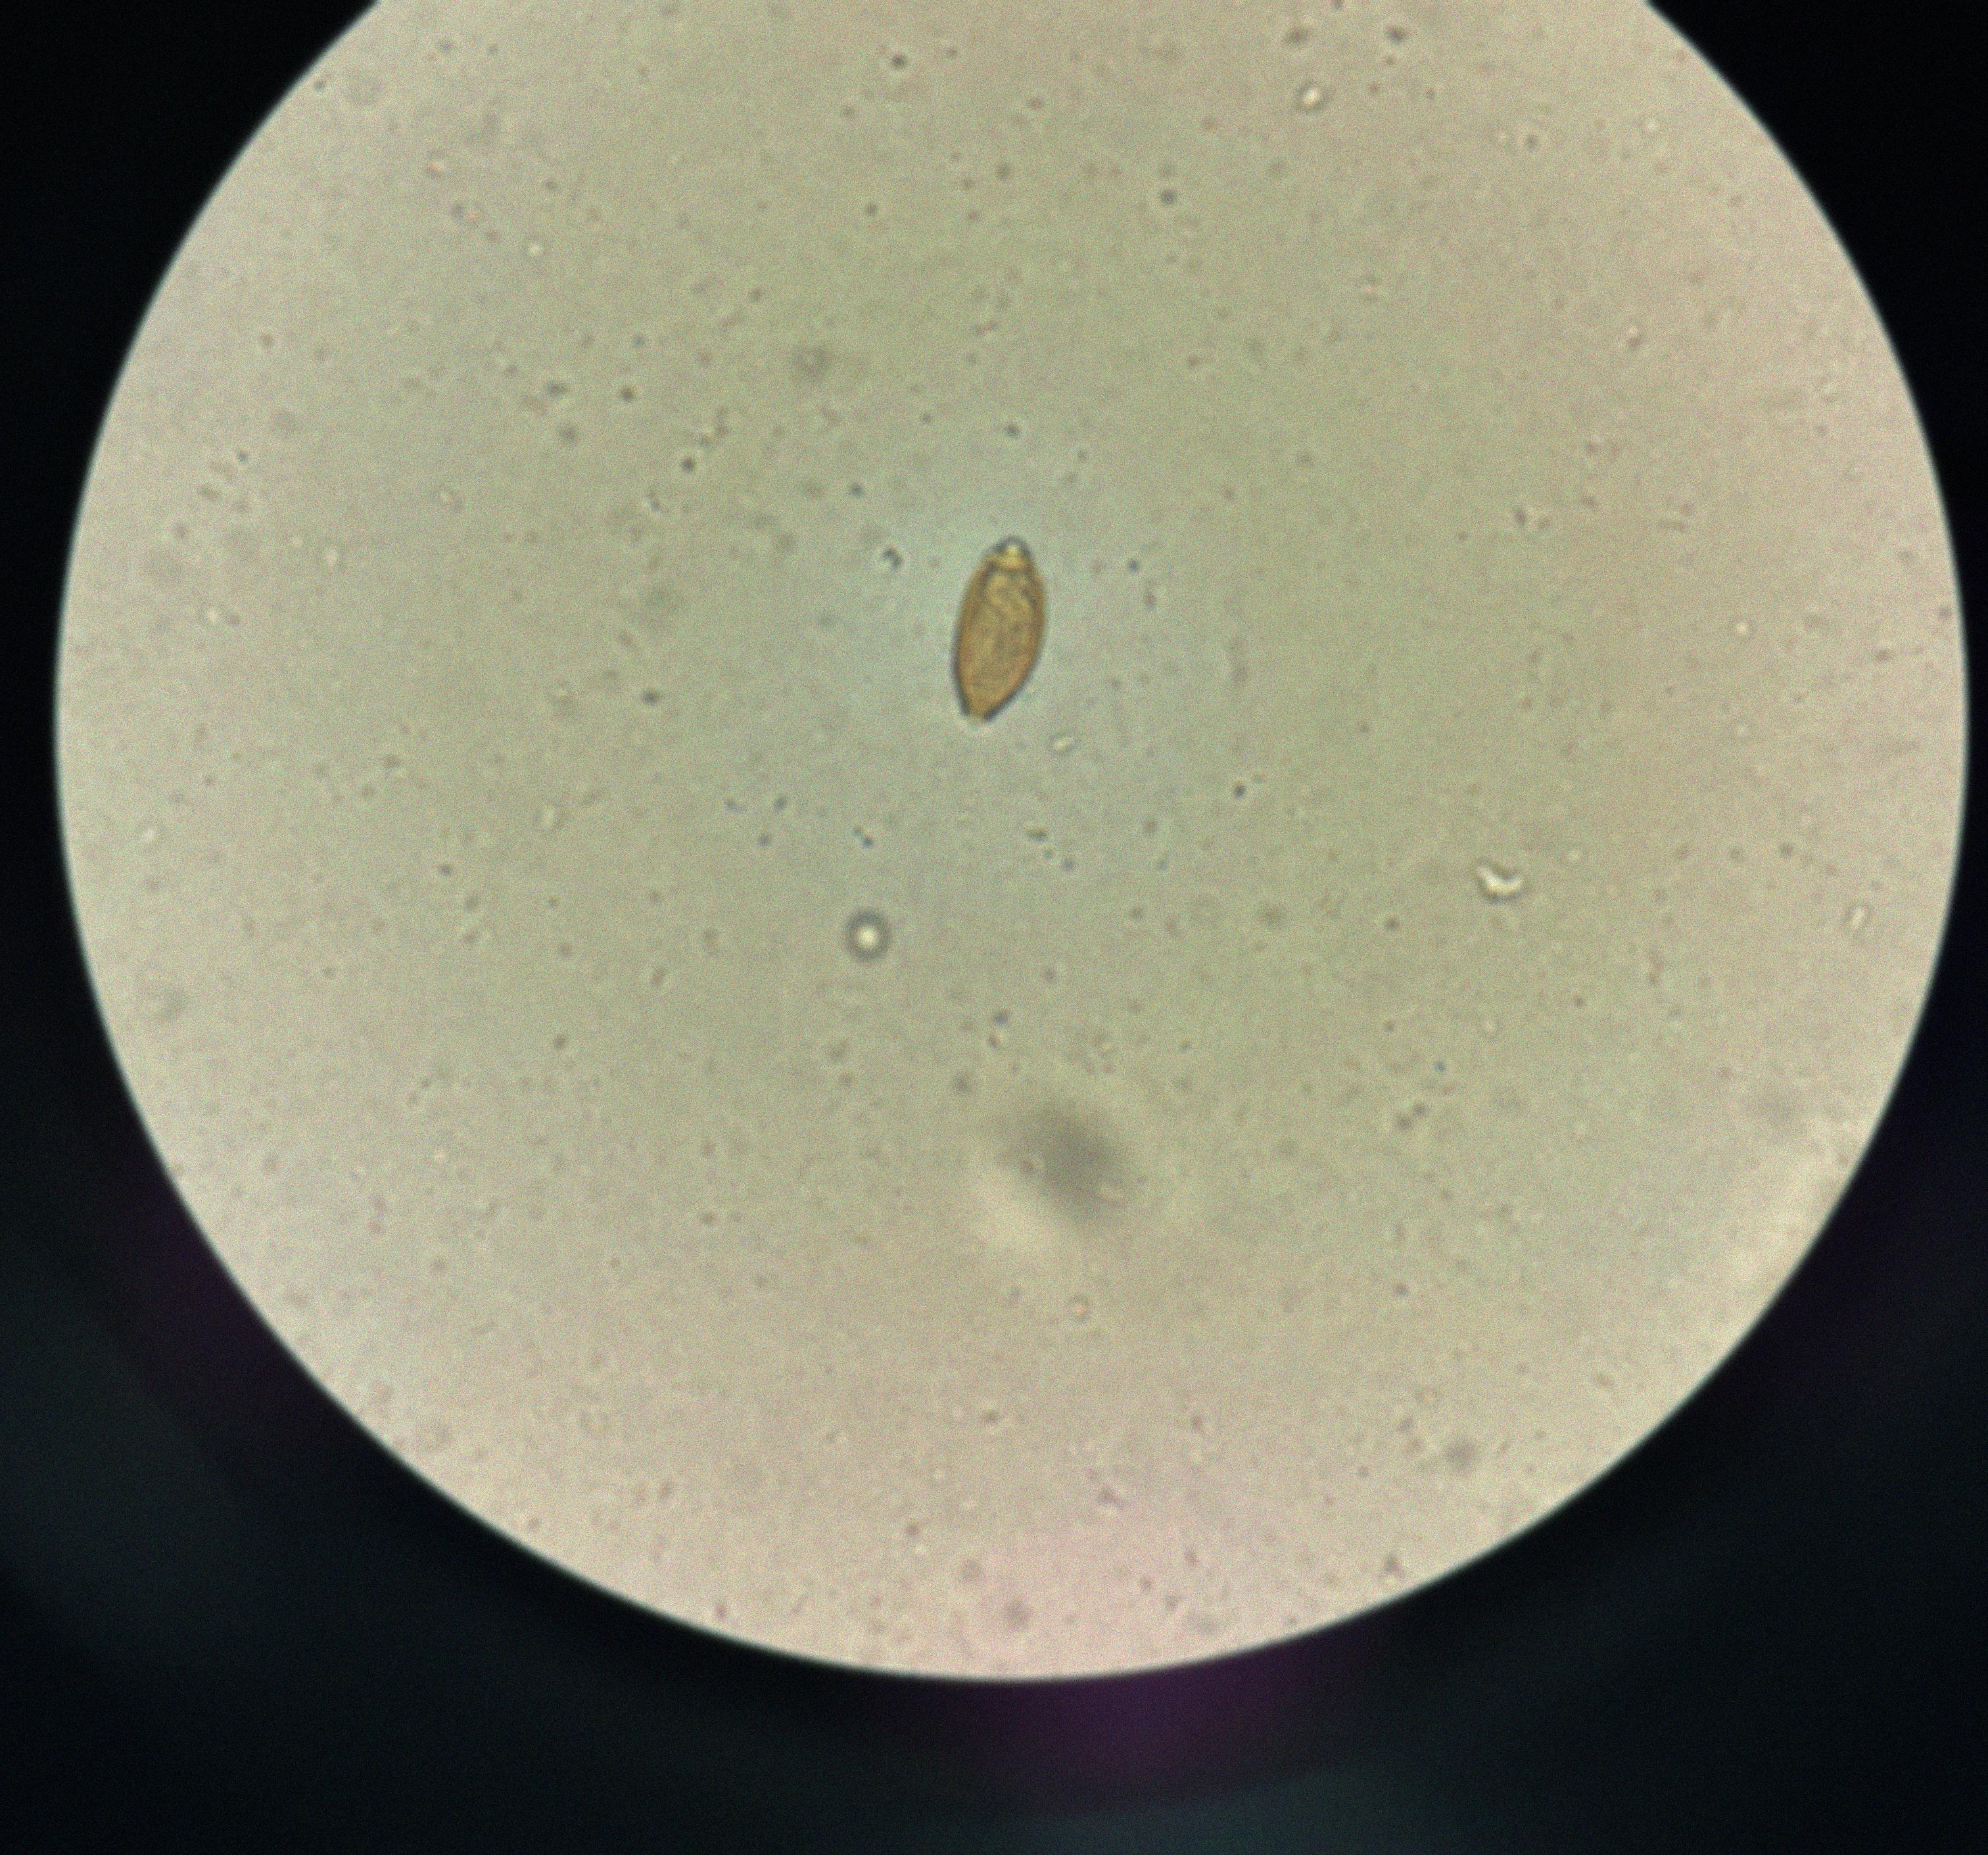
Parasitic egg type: Trichuris trichiura